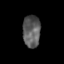
Tissue: skin
Cell type: Epithelial cells
Senescence score: 0.2675
Nuclear area (px): 556
Mean DAPI intensity: 91.588